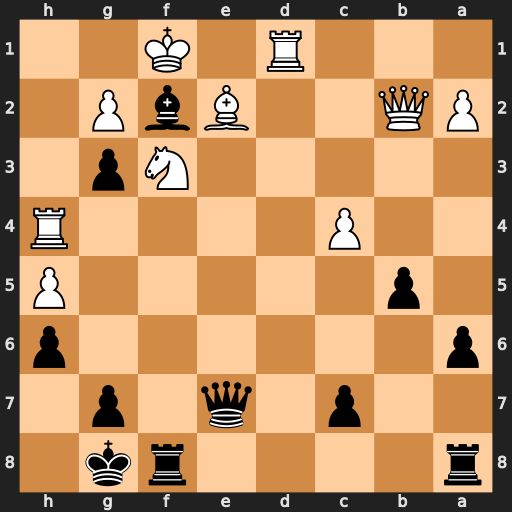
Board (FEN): r4rk1/2p1q1p1/p6p/1p5P/2P4R/5Np1/PQ2BbP1/3R1K2
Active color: b
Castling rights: -
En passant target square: -
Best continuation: Qxh4 Nxh4 Bd4+ Nf3 Bxb2